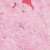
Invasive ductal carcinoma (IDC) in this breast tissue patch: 0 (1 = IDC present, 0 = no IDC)